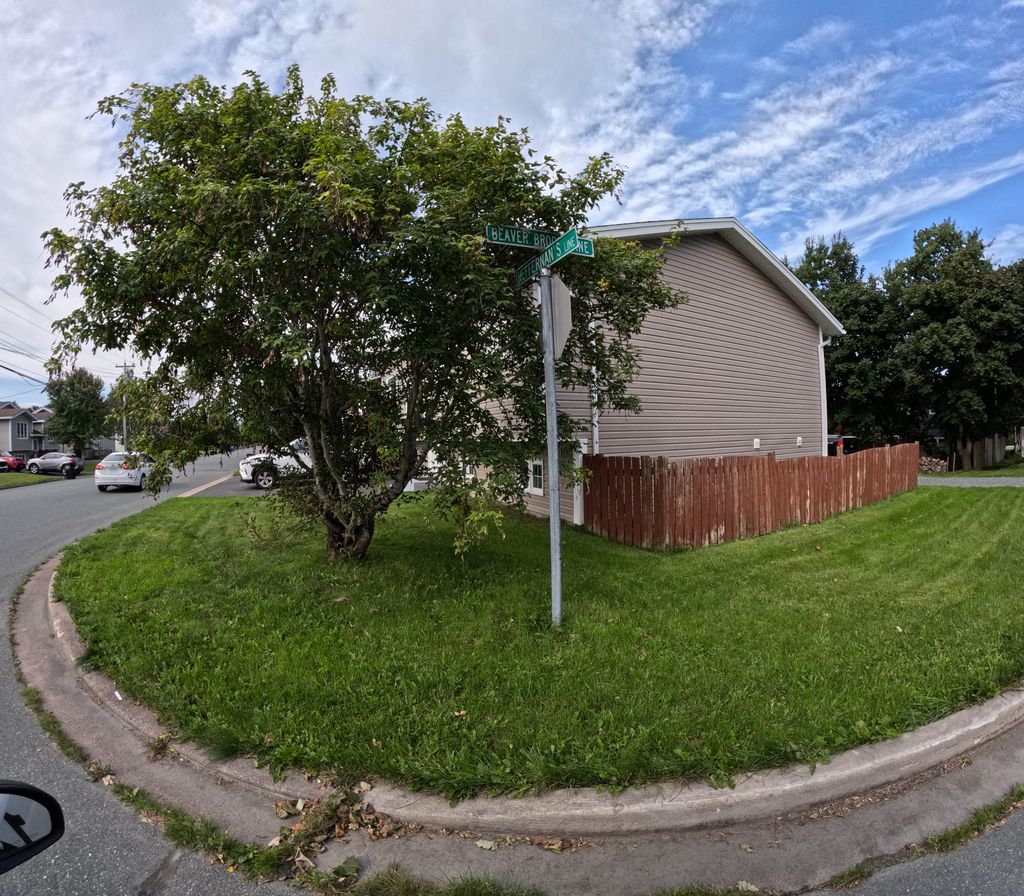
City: st_johns